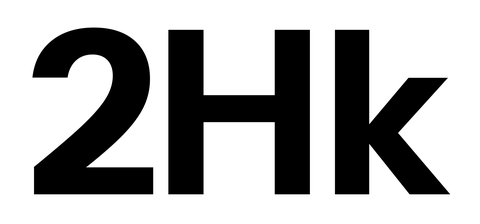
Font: InstrumentSans_Bold